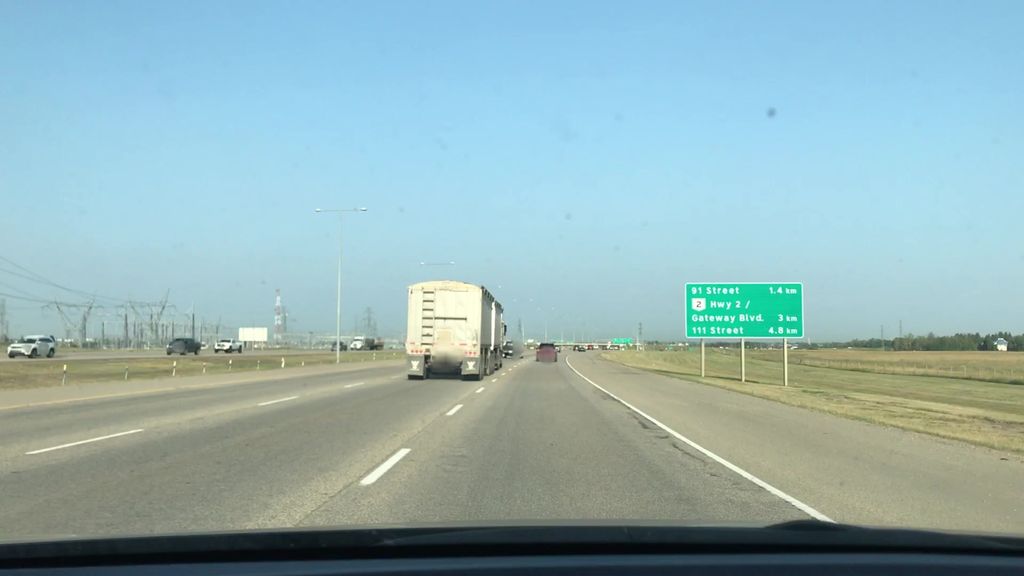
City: edmonton